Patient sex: M
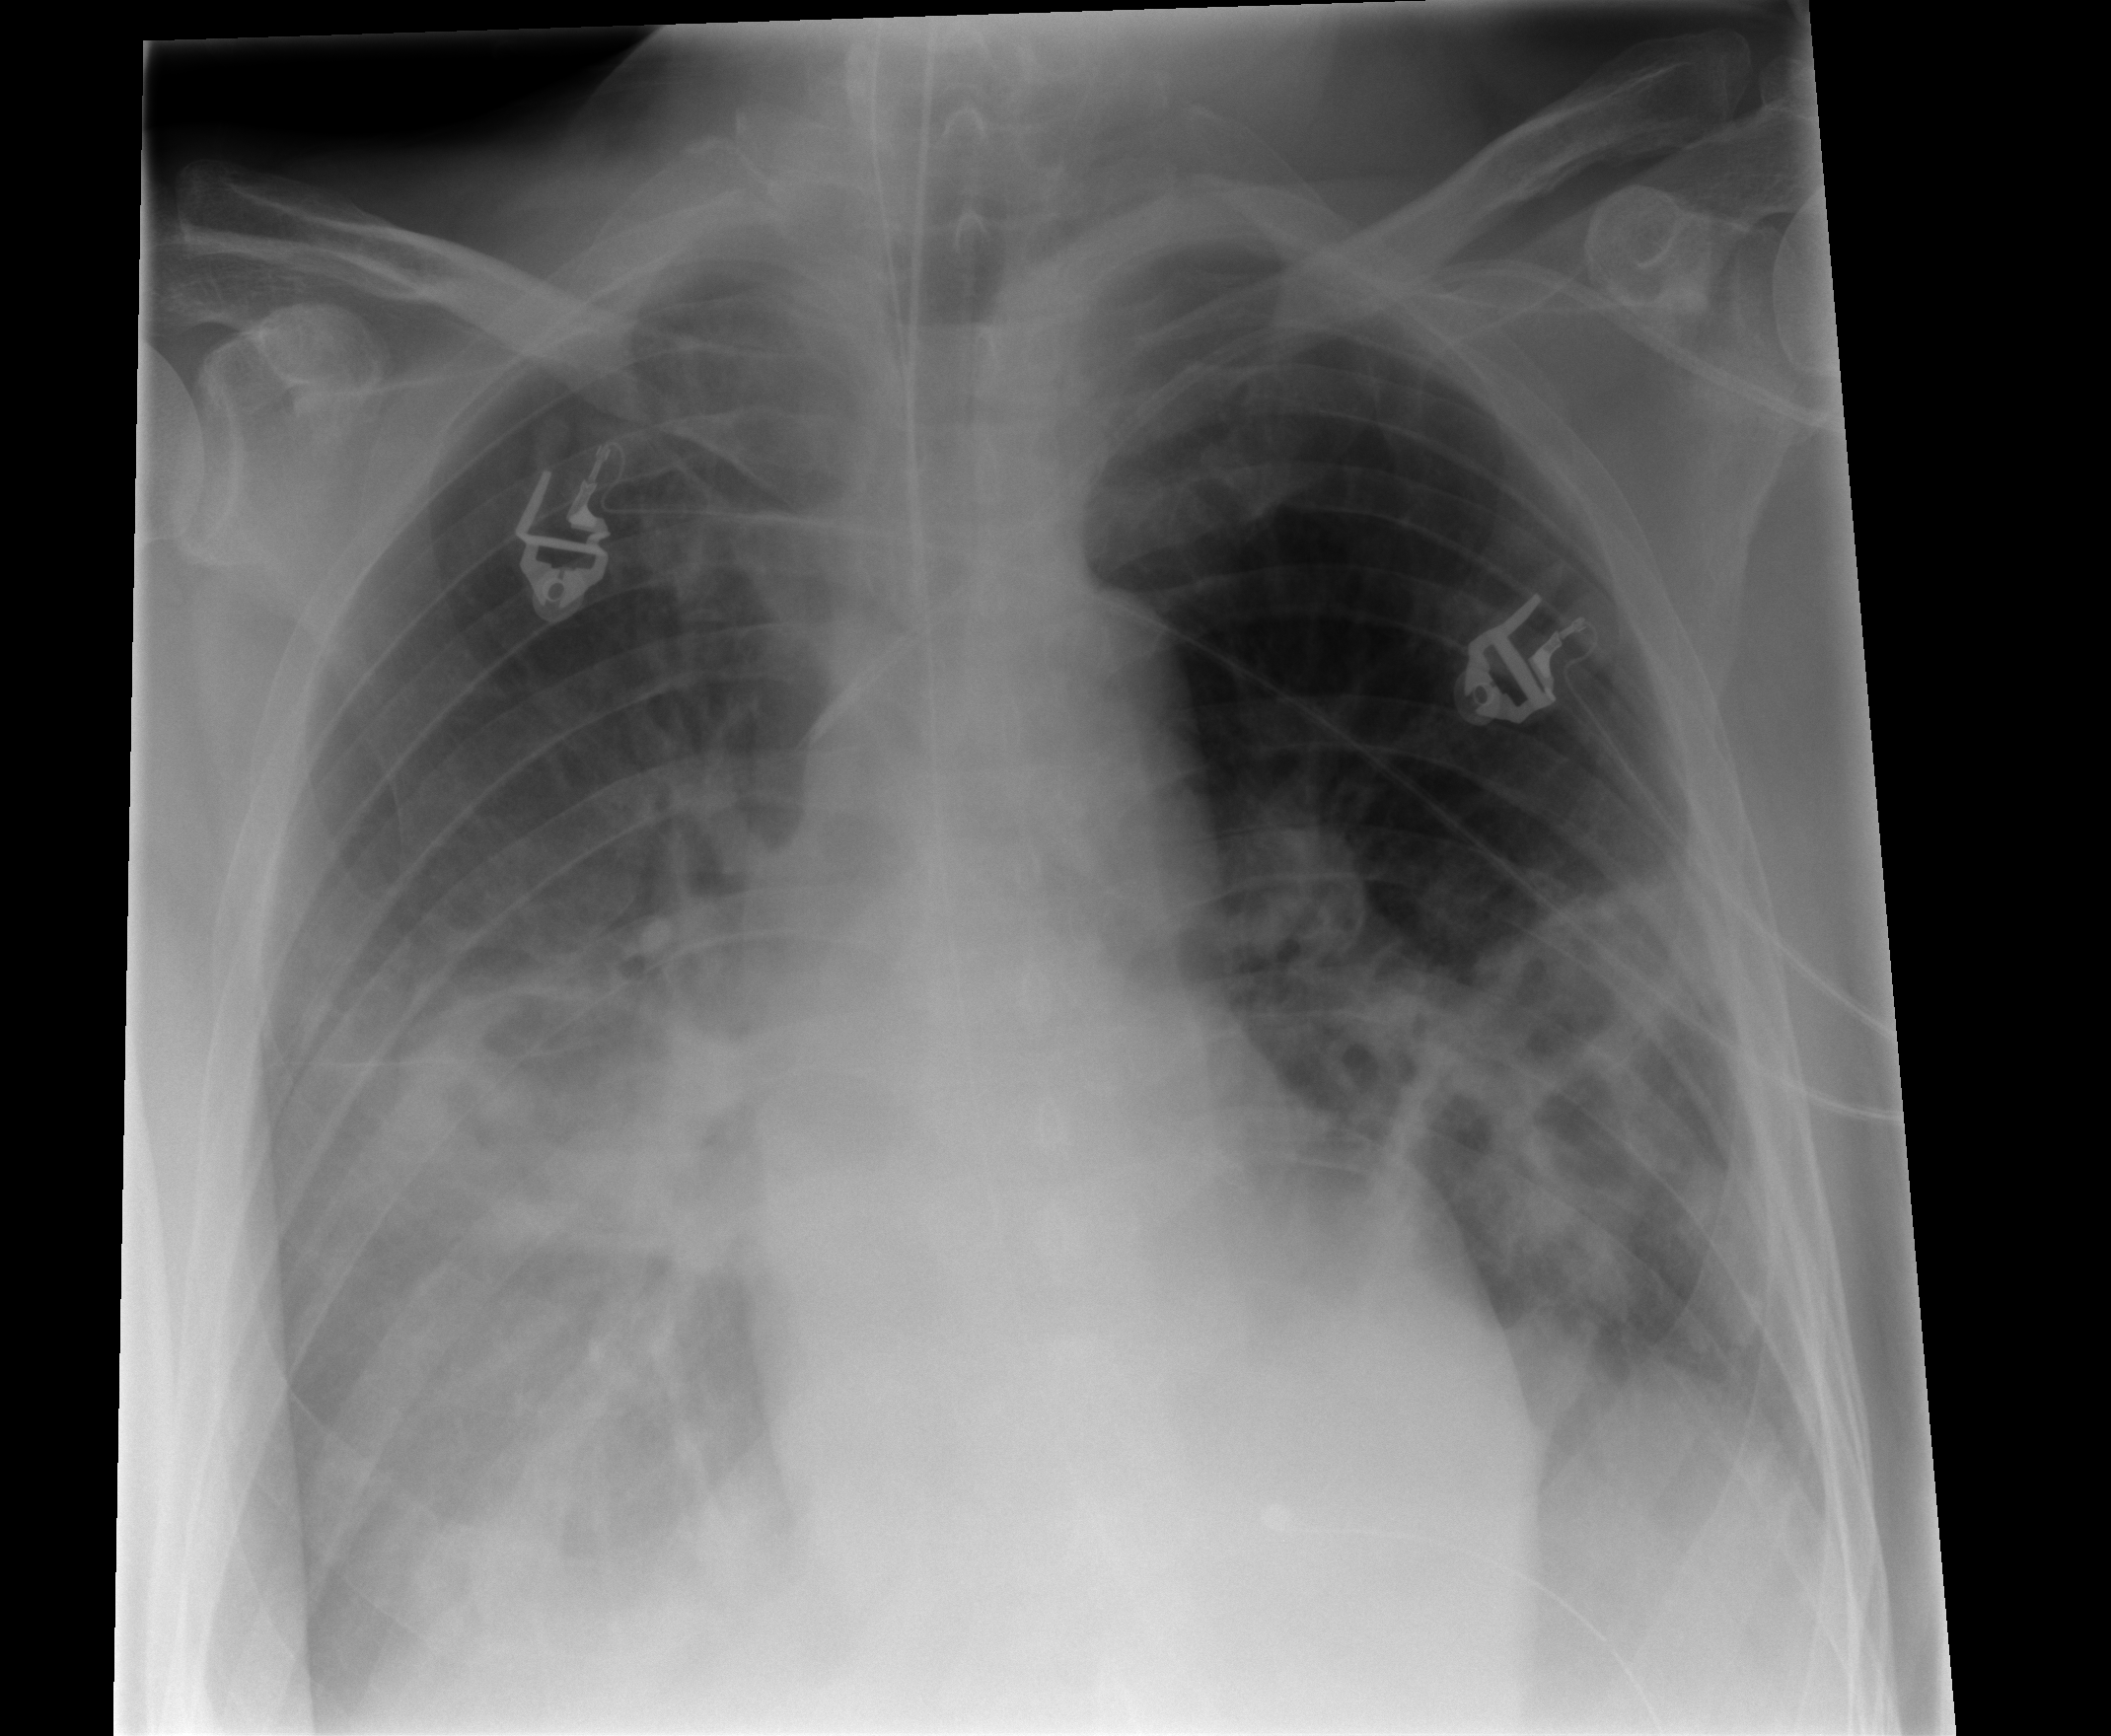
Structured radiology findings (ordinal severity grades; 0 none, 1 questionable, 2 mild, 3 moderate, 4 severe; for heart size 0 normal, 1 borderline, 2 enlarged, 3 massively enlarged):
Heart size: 1
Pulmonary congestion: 2
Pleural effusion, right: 2
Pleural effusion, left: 1
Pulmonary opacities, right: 2
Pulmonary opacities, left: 2
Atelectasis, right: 1
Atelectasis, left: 2